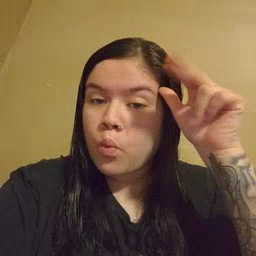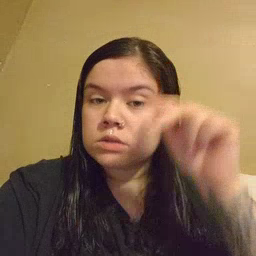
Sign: horse